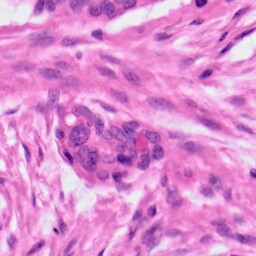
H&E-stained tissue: Ovarian